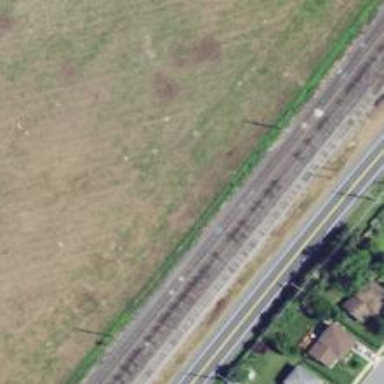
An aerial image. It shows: Railway siding with rails.